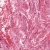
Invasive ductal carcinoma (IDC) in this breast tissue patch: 0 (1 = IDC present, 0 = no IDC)